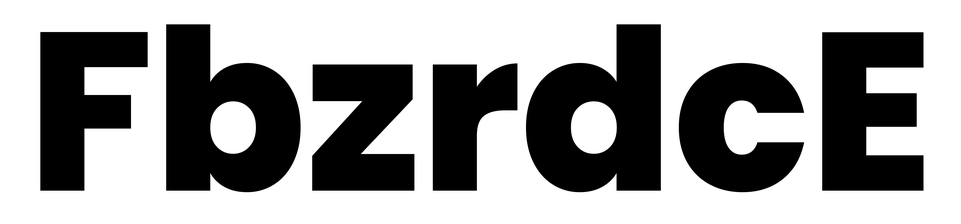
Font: Poppins-ExtraBold